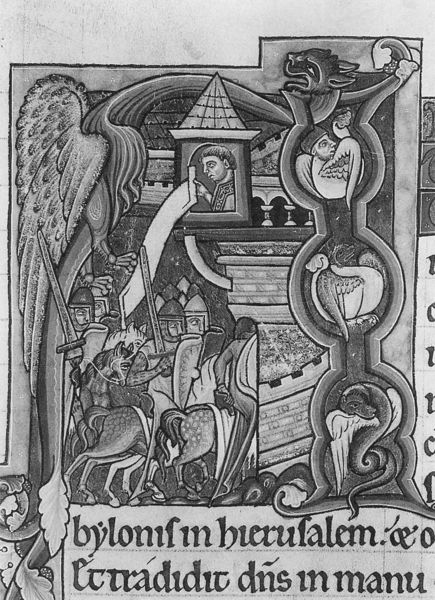
Titel: Bibel (Manerius Bibel)
Standort: (F Champagne-Ardenne) (EU - F - Champagne-Ardenne)
Institution: Paris, Bibliothèque St. Geneviève
Schlagwörter: adler, flügel, hand, weiß, menschen, stadt, grau, zeichnung, gebäude, tier, tiere, architektur, bild, blatt, pferd, pferde, reiter, turm, reiten, schrift, papier, rahmung, fahne, mauer, soldaten, ornamente, schild, burg, illustration, schwert, schwerter, text, schwerte, initiale, helm, krallen, ritter, rolle, helme, mittelalter, fabelwesen, kreuzzüge, schriftrolle, jerusalem, miniatur, phantasiewesen, verzierungen, drache, handschrift, latein, schilde, geböude, buchmalerei, horror vacui, belagerung, karolingisch, manu